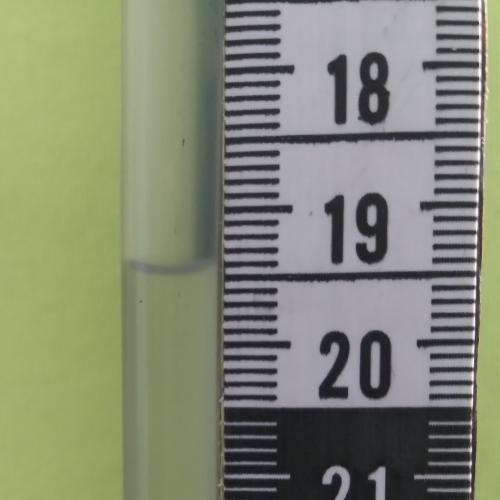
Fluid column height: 19.4 cm